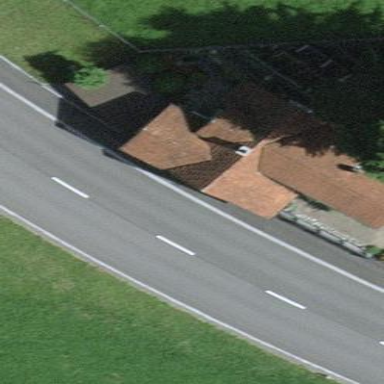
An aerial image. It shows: Detached building with gabled roof.